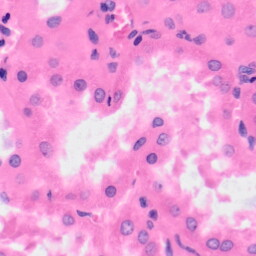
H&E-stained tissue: Kidney